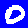
Digit: 0